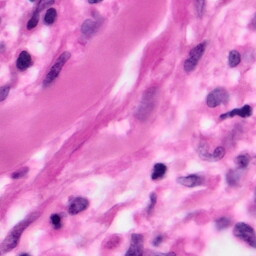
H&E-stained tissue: Pancreatic